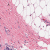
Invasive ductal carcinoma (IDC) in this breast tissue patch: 0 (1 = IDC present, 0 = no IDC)